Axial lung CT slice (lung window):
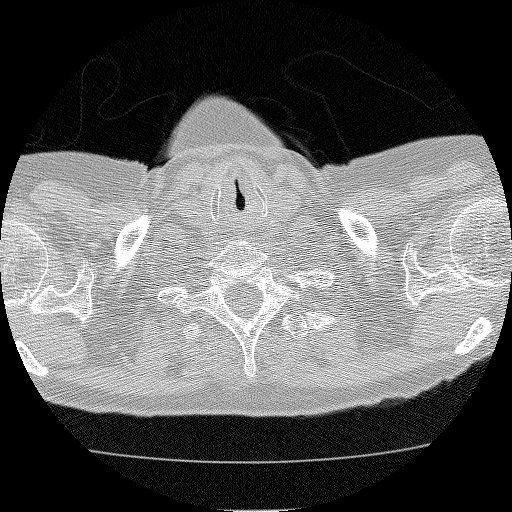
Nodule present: no